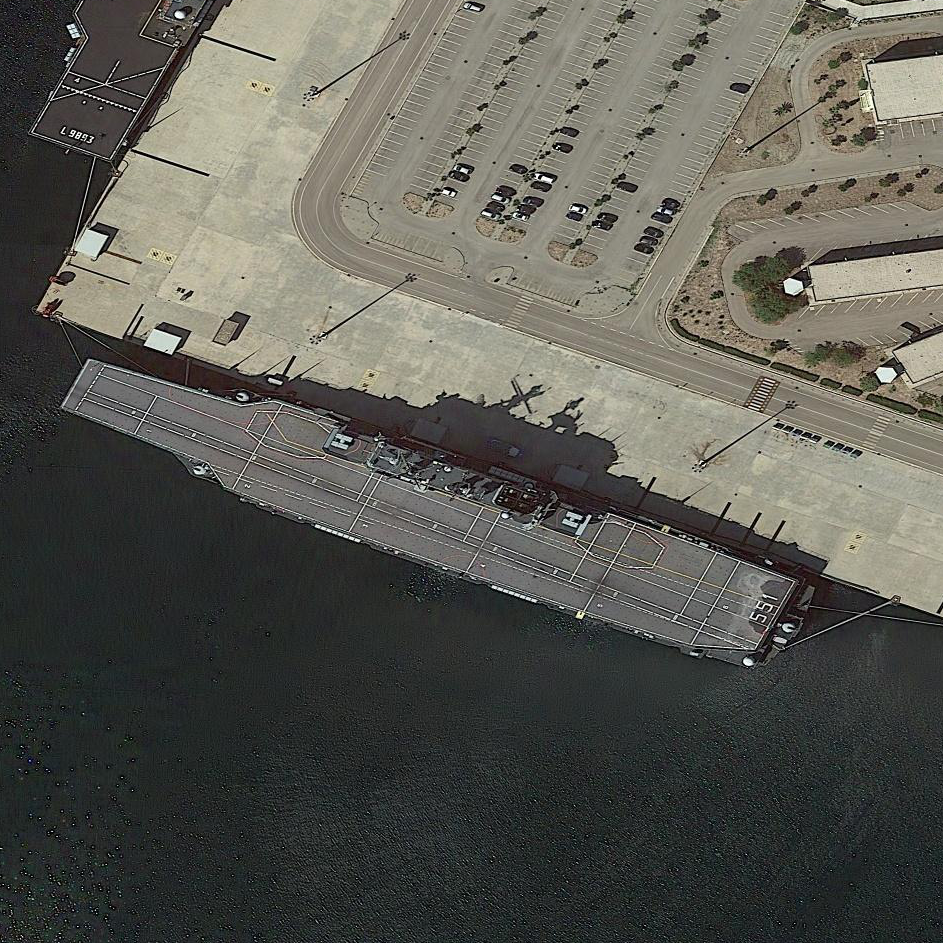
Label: aircraft_carrier